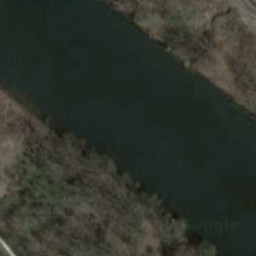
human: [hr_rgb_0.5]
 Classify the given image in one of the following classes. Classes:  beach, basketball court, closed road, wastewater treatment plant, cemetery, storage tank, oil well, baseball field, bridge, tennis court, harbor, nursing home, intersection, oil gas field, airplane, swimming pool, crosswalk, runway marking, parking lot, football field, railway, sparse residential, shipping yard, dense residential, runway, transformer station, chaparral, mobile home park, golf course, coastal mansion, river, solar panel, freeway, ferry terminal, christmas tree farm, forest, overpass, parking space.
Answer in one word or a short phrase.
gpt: river